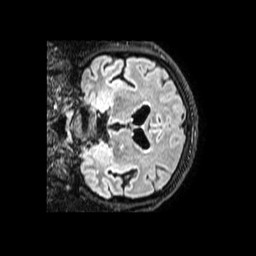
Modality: FLAIR
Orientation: coronal
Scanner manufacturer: philips
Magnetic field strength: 1.5 T
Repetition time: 4.8 s
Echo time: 0.3363 s